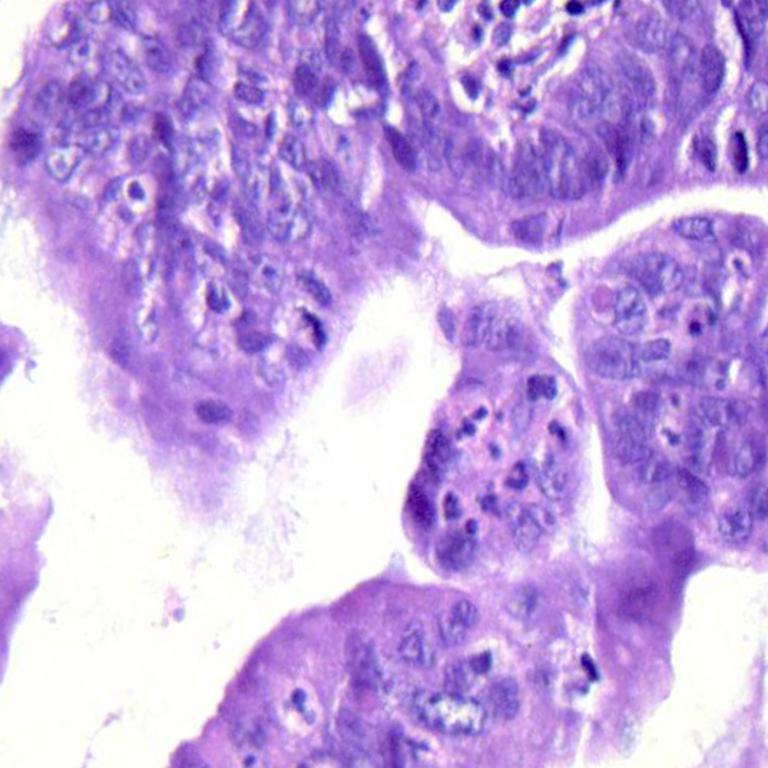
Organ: colon
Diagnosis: adenocarcinomas